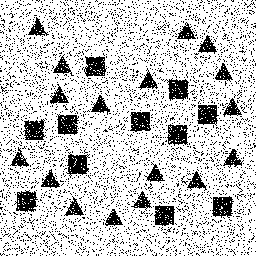
Squares: 11
Triangles: 17
Stars: 0
Total shapes: 28